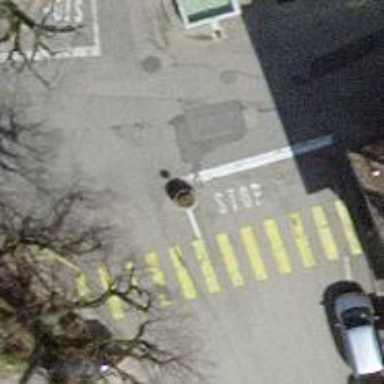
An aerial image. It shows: Uncontrolled zebra crossing.